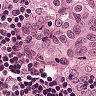
Metastatic tissue present: yes